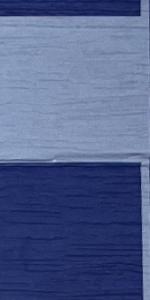
Label: Empty